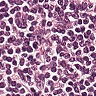
Metastatic tissue present: no